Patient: sex M, age 48
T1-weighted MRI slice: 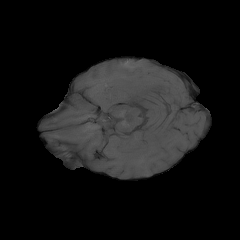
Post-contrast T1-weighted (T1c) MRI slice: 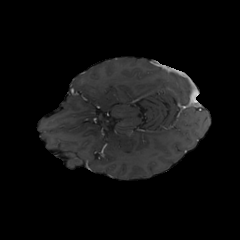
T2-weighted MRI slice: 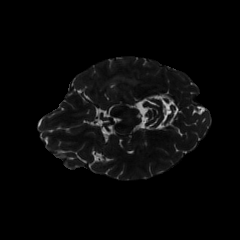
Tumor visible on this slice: yes
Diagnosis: Glioblastoma, IDH-wildtype
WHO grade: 4